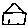
Label: house